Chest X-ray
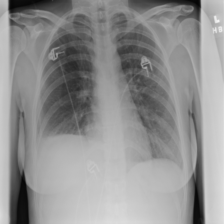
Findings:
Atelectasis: negative
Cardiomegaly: negative
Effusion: positive
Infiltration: negative
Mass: negative
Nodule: negative
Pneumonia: negative
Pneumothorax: negative
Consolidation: negative
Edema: negative
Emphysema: negative
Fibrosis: negative
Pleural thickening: negative
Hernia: negative